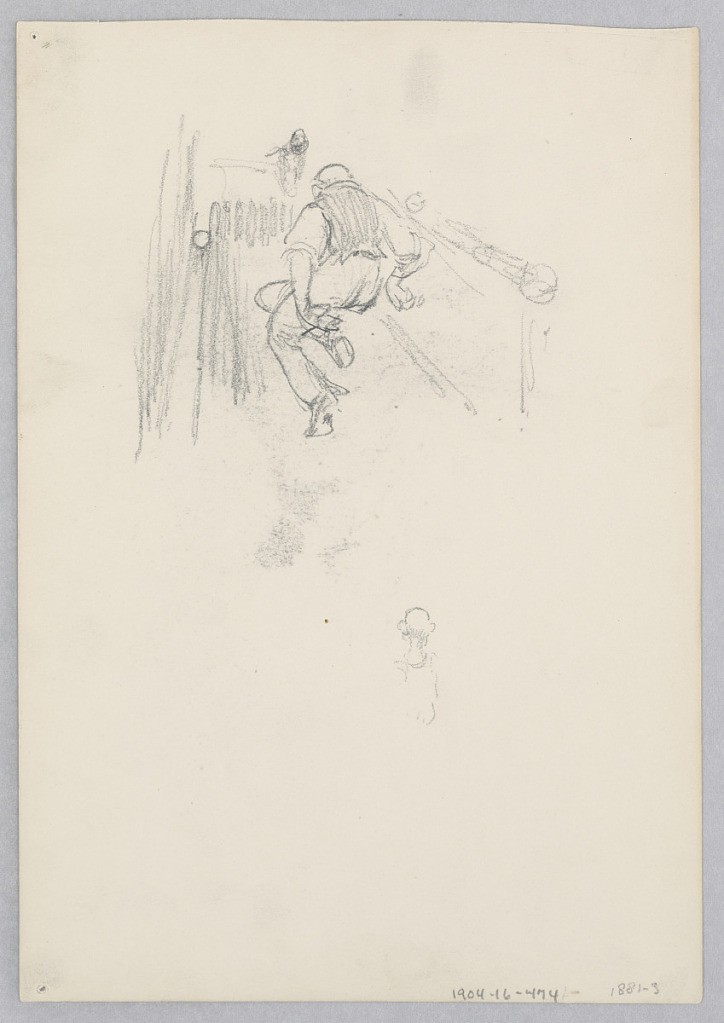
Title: Man
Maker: Robert Frederick Blum, American, 1857–1903
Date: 1881–1883
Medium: Graphite on wove paper
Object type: Drawing
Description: Recto: Sketch of a male figure bowling; Verso: Sketch of a dog.